Question: I want implement drag text between textfield like mail app of ios5.
here is video link and image what i want to implement.
video link.
(just observe on 2:49 min).
<URL>
image:

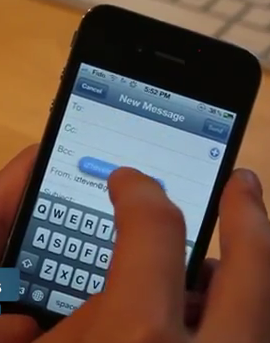
Answer: Split this into three tasks:
1. Containing the data you want into an appropriate UIView-based class/subclass
2. Handling the relevant touch events to initiate and end the drag and drop
3. Animating the move between your source and destination
You can implement these one at a time in order to develop precisely the drag and drop functionality you need.
You shouldn't need to convert your view to an image, as UIView subclasses can be animated by Core Animation. <URL> has more info on handling touch events.
Good luck!